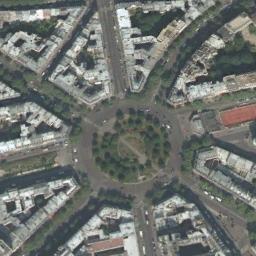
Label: roundabout